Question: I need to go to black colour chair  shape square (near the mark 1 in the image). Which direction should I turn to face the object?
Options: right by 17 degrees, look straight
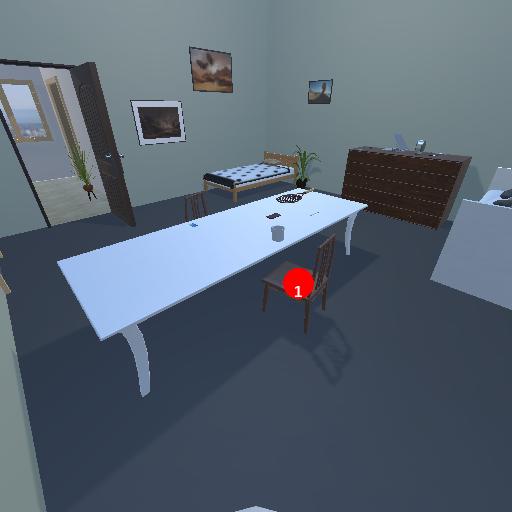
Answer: right by 17 degrees